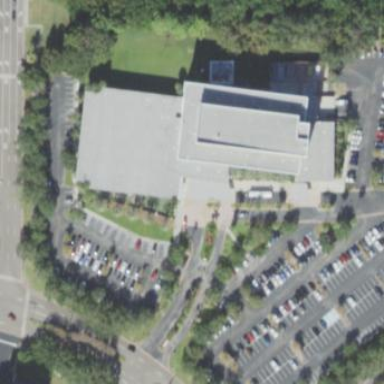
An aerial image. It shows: Parking area.